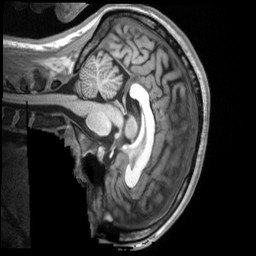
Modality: T1w
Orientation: sagittal
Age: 17
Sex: female
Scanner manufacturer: siemens
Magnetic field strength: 3 T
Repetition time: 2.53 s
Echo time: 0.00174 s